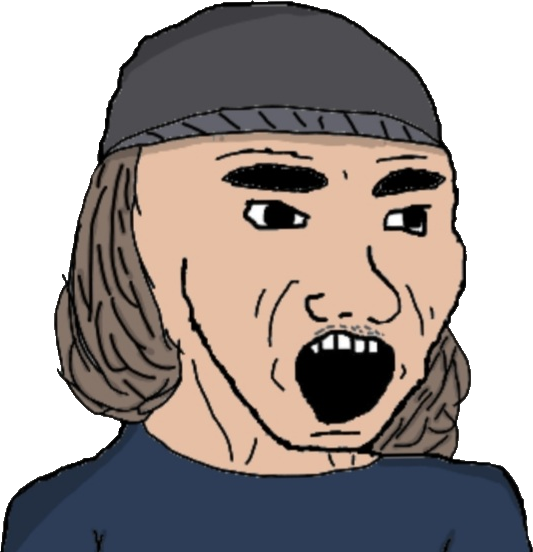
Label: 5_Soyjak